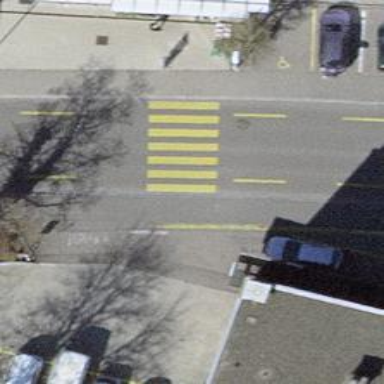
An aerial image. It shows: Zebra crossing on the road.